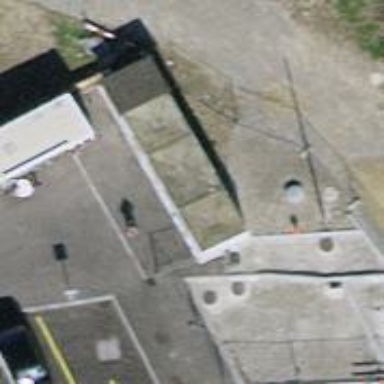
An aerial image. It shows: Toilets.